Question: I have a circle shaped button and I like to add a pair of Angel Wings to it, but I can't seem to draw it correctly.
I'd like to draw a border with an angel wing on the left and a circle in the middle and an angel wing on the right, in one custom shape..
the Custom shape is the border of the button.
The button is a resizable button, it means it can change Height & Width with the Window, and still maintain the same position.
this button is just an example of what I have made so far.

I've searched for a solution on Google and this site but can't find anything that can help me..
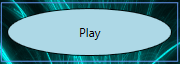
Answer: You can use software like <URL> and with that you can open most image format and from images you can use the trace bitmap option to trace a path. This will create a '<path>' object in a '<canvas>'. It can then be used as a background.
things to note :
The quality highly depends on the image source quality and precision. So if your image have lots of color and gradient, huge line thickness and uses anti aliasing you will get very bad result because of a huge amount of vector on the path result. if you use thinner lines and very little color with no gradient you can get amazing conversion result.
You can also hand trace over the image and use that instead of the automatic option. You will get better result like that but it require more work.
With this path created you can create a resource in your application dictionary and use it for icon or background on anything you want. It is scalable in any direction without quality lost as it is now a vector "image".